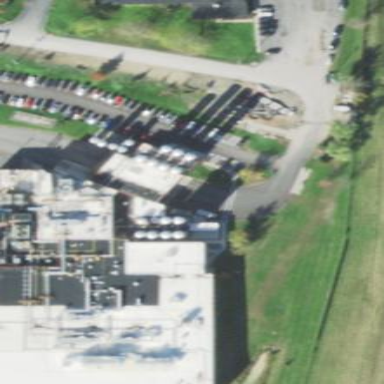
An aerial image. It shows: Industrial building with works.